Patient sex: F
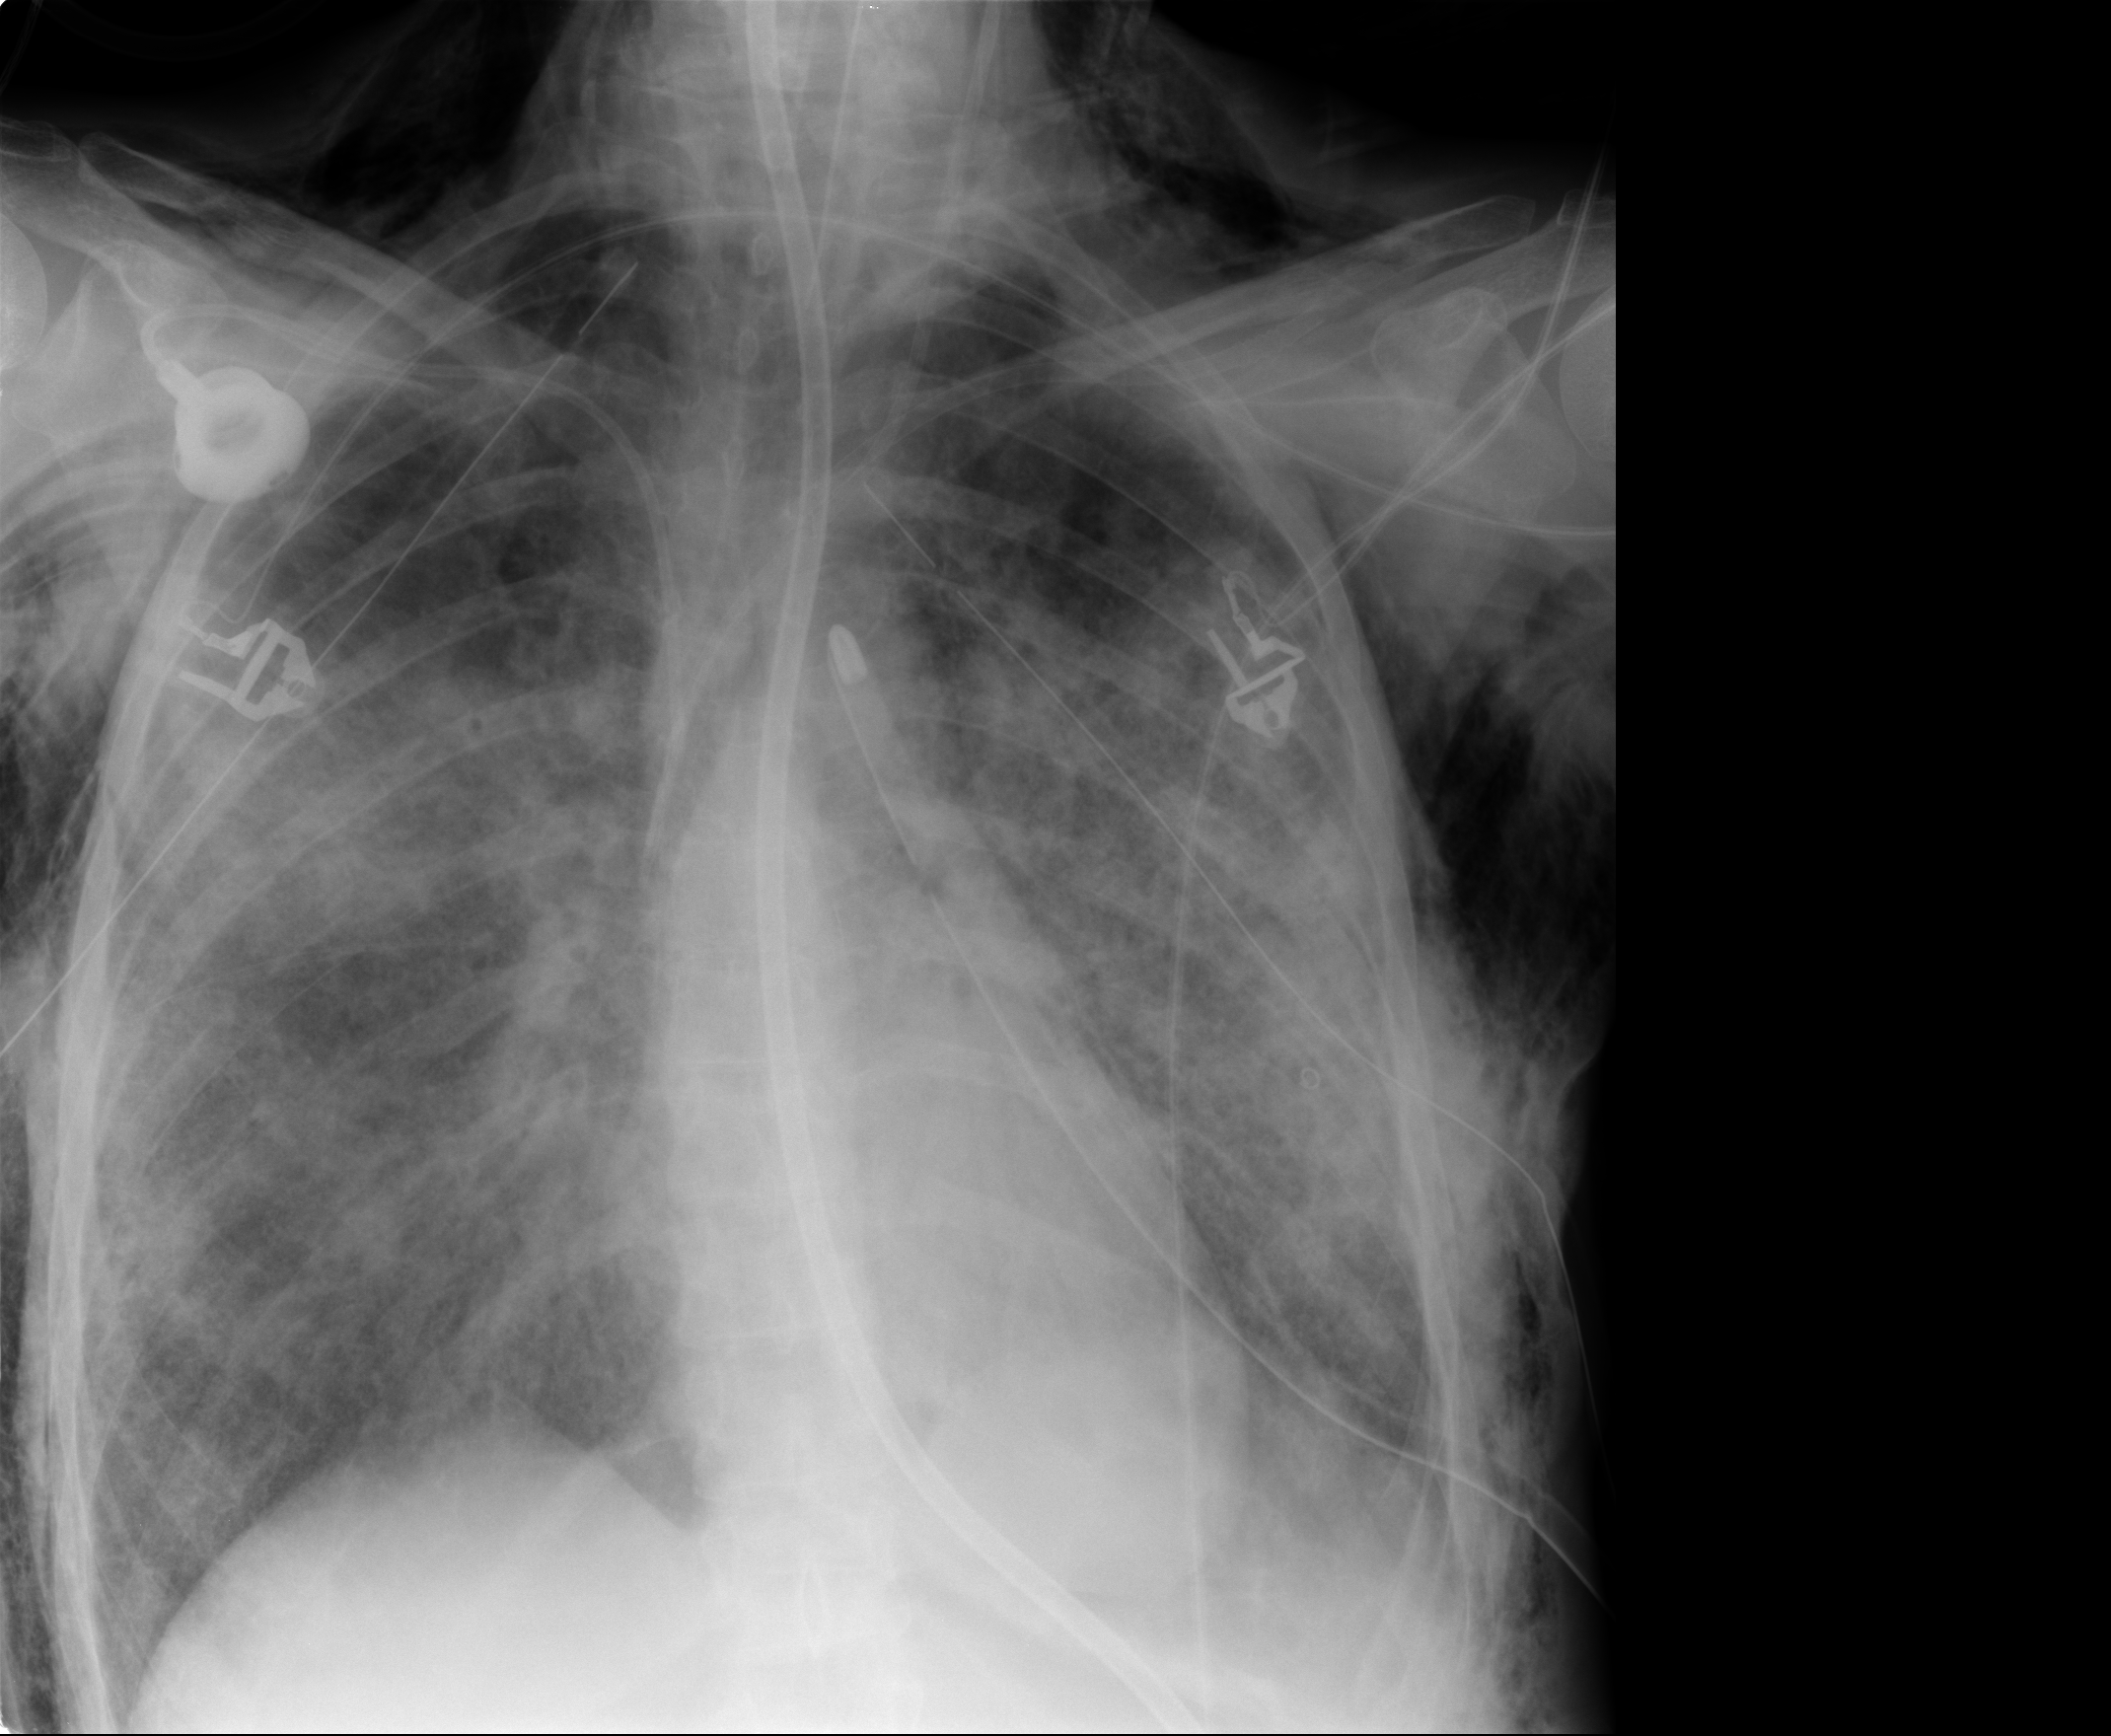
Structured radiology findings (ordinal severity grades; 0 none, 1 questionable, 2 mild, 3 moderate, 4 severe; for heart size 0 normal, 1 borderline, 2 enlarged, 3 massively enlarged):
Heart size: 0
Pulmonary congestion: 0
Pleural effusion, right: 0
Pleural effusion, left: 2
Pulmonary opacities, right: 3
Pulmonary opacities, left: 3
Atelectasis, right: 2
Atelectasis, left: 2